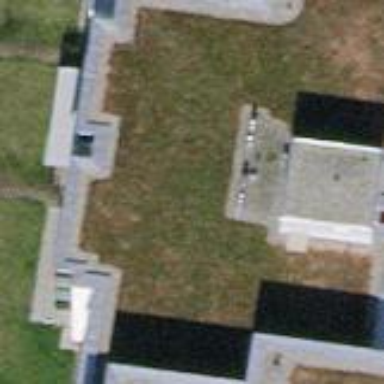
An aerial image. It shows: Flat-roofed apartment building.